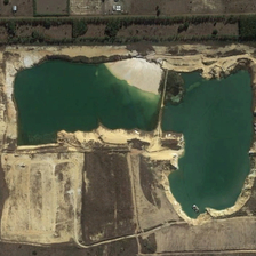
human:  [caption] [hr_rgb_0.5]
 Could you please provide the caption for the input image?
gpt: Two pools of water are the same color.

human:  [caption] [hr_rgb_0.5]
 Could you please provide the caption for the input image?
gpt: on the left side of the pond without a white sand .

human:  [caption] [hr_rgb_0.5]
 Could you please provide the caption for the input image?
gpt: The pond is divided into many parts.

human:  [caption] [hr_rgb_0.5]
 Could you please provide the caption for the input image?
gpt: The pond was neatly divided into many parts.

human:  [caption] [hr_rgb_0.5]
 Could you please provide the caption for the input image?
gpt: The color of the water in the two pools is the same.